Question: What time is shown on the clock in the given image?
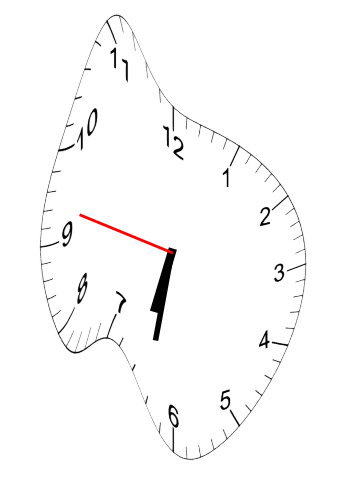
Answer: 06:31:47